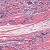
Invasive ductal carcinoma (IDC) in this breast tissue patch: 1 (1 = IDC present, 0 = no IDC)